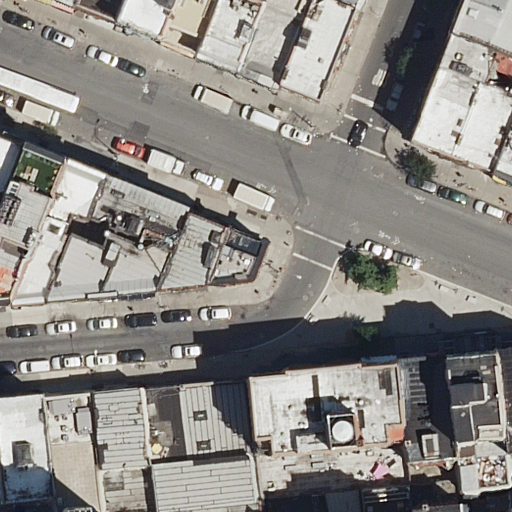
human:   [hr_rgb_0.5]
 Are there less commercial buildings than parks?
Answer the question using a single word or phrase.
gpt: yes

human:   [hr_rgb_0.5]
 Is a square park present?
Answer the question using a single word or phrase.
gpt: no

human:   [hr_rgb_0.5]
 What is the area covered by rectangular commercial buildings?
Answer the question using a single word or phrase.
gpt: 0m2

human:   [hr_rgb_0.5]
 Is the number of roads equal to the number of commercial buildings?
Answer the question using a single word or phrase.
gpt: no

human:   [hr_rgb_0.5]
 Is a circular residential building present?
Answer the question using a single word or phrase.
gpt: no

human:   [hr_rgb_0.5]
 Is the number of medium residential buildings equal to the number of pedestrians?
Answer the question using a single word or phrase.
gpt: no

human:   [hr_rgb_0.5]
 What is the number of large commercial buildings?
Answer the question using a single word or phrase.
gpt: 0

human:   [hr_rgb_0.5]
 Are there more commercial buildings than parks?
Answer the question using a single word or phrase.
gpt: no

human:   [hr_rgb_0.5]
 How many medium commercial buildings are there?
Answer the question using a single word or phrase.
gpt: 0

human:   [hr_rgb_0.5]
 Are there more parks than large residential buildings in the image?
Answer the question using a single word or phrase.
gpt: no

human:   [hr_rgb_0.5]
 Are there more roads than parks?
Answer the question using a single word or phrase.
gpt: yes

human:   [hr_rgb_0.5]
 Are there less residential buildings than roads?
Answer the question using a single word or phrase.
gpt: no

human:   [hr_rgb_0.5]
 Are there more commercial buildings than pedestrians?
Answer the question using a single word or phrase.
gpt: no

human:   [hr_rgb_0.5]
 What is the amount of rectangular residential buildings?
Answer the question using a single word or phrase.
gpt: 22

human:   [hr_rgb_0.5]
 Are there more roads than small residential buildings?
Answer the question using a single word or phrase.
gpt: no

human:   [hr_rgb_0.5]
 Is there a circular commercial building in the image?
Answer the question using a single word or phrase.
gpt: no

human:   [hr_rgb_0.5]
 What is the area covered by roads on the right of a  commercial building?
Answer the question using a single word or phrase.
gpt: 0m2

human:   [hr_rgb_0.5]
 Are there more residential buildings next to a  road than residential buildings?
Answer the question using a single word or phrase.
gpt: no

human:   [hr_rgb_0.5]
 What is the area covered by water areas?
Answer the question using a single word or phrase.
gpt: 0m2

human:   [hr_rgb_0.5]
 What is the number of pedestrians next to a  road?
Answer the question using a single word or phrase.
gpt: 1

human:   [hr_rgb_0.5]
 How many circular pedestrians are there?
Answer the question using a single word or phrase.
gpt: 0

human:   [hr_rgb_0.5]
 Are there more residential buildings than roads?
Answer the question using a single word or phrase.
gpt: yes

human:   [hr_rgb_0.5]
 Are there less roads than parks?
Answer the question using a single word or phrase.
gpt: no

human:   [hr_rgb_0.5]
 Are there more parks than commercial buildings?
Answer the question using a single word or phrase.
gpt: yes

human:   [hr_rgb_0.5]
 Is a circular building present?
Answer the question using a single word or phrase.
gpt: no

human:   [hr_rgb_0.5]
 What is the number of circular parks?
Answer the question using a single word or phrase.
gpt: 0

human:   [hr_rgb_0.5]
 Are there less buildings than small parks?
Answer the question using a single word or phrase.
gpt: no

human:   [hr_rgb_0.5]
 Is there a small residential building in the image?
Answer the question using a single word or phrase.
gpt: yes

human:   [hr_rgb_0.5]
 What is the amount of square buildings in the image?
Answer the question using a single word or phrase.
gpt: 0

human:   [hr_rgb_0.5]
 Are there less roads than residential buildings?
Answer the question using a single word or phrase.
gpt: yes

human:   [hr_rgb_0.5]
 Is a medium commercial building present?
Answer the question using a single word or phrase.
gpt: no

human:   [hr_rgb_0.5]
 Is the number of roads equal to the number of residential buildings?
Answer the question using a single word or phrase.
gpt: no

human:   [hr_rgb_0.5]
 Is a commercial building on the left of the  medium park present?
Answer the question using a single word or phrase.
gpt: no

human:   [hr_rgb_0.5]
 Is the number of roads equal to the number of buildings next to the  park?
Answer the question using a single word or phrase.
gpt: no

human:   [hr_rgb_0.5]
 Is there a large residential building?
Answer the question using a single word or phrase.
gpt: yes

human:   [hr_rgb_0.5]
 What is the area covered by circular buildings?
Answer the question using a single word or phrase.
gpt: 0m2